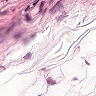
Metastatic tissue present: no